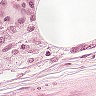
Metastatic tissue present: no